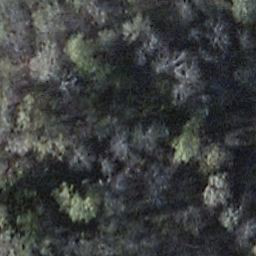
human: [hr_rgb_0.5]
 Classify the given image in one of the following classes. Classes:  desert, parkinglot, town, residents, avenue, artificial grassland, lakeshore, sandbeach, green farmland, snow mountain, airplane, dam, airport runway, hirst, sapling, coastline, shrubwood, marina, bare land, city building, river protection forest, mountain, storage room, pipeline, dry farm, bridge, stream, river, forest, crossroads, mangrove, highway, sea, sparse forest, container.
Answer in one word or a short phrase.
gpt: shrubwood